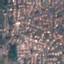
Land use / land cover class: Residential